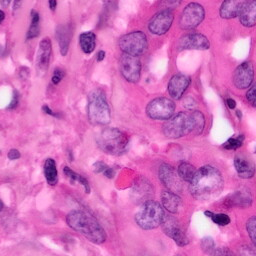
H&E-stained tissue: Pancreatic